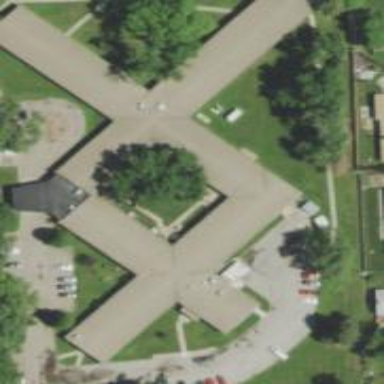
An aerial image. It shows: Nursing home.